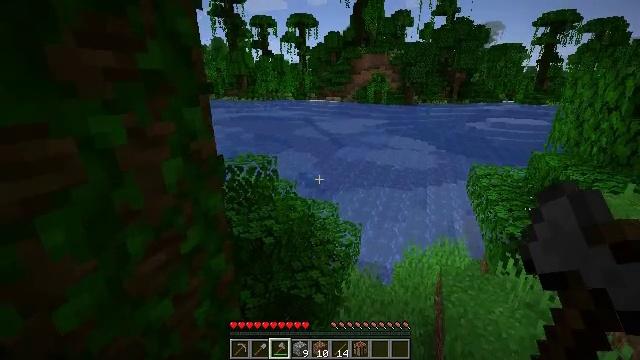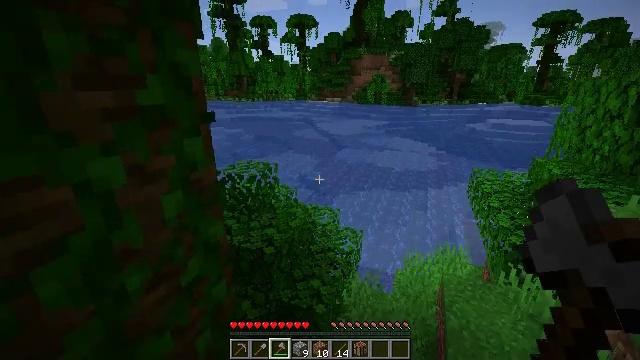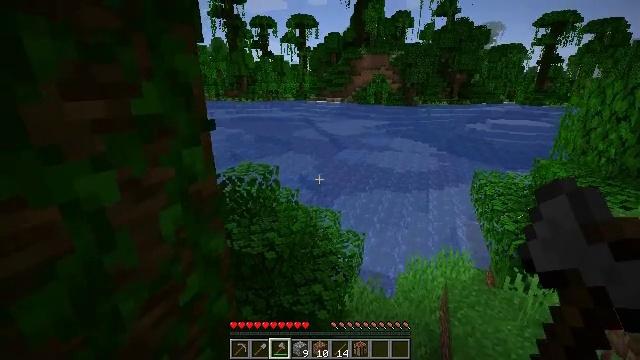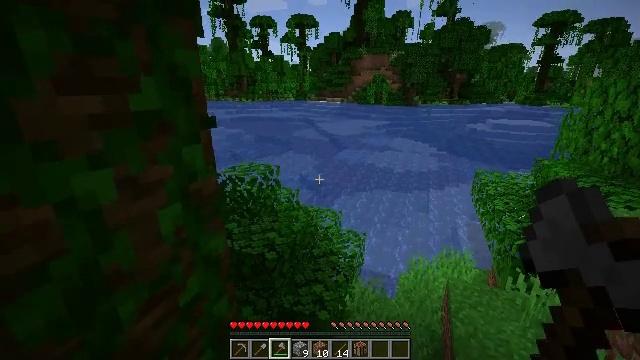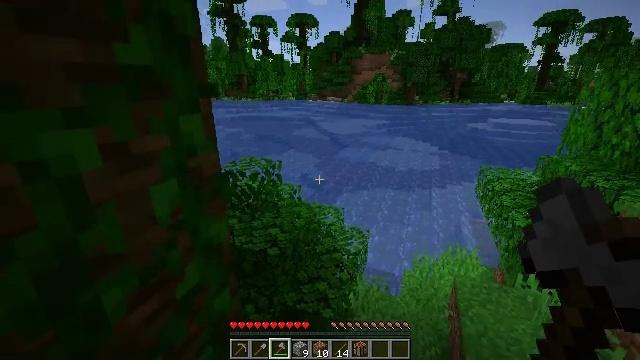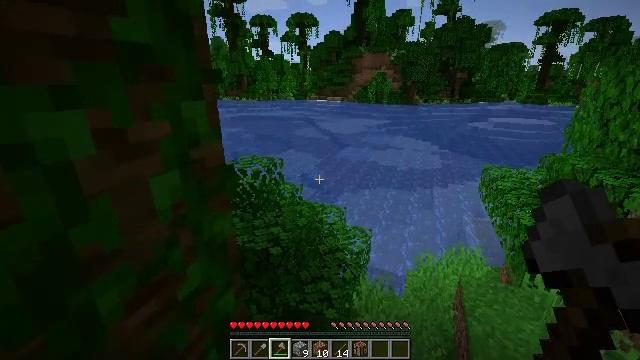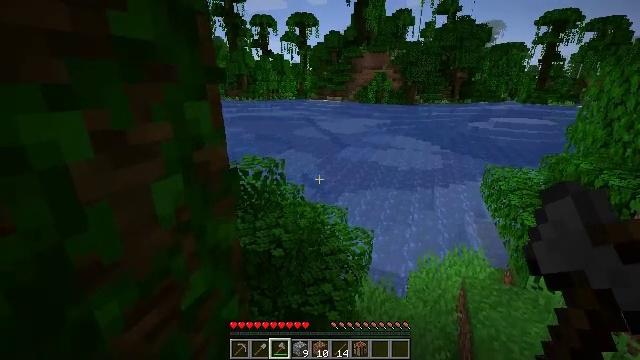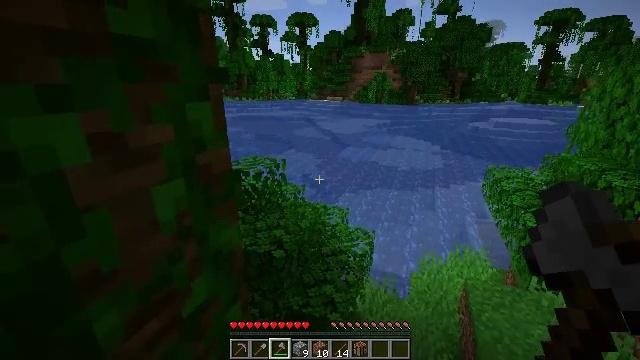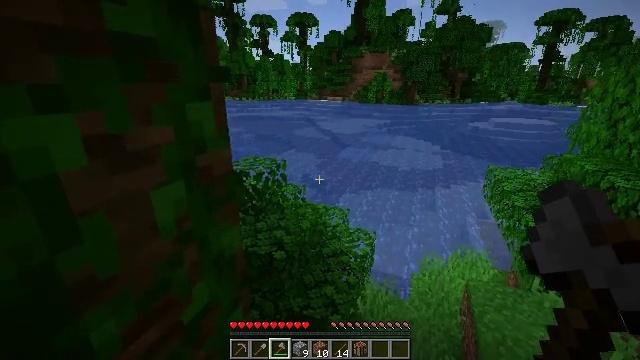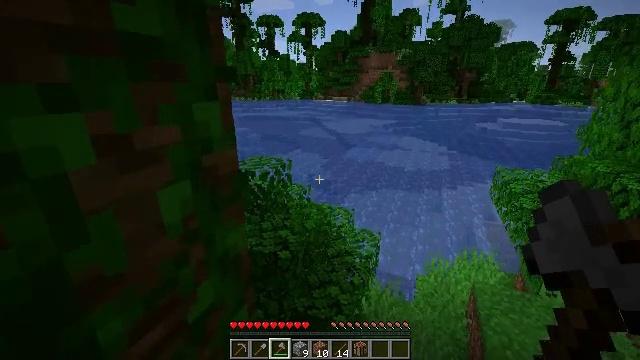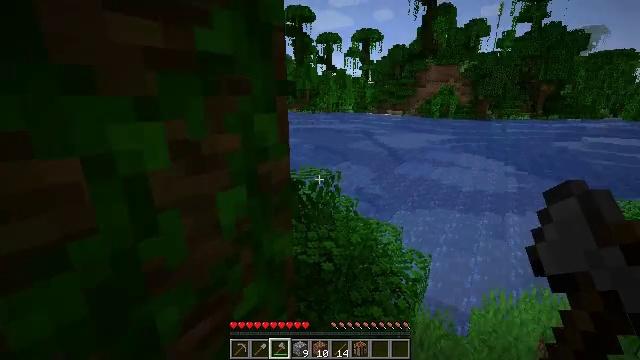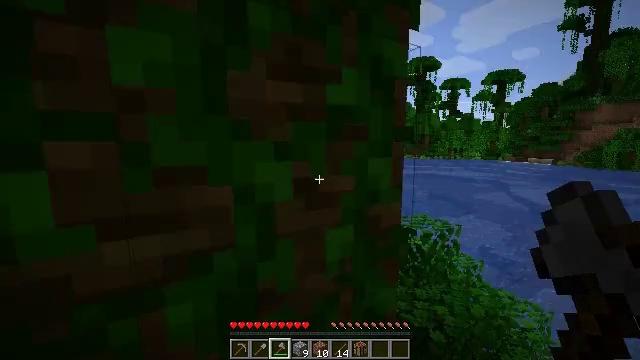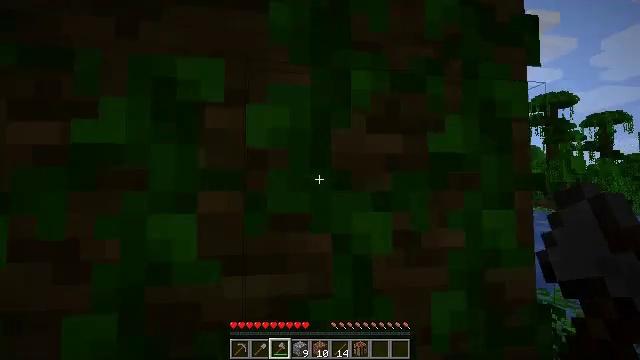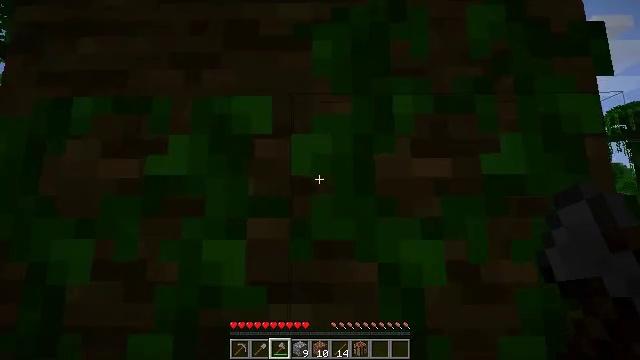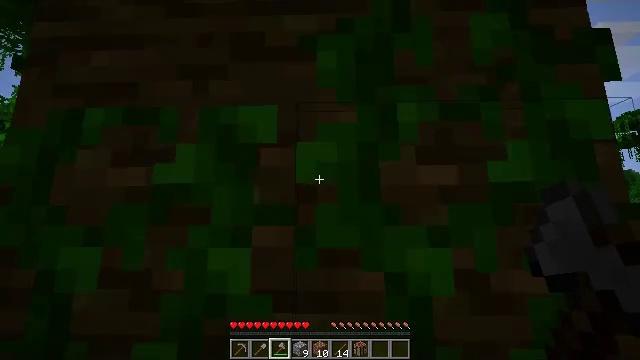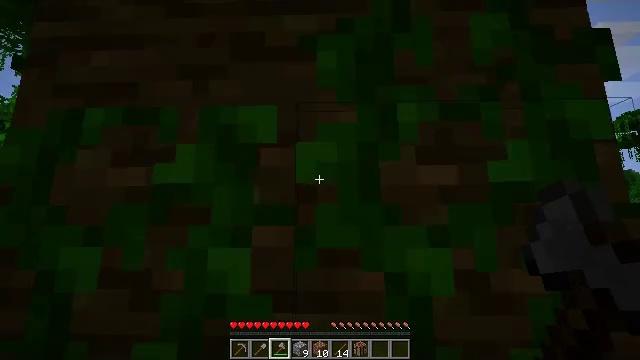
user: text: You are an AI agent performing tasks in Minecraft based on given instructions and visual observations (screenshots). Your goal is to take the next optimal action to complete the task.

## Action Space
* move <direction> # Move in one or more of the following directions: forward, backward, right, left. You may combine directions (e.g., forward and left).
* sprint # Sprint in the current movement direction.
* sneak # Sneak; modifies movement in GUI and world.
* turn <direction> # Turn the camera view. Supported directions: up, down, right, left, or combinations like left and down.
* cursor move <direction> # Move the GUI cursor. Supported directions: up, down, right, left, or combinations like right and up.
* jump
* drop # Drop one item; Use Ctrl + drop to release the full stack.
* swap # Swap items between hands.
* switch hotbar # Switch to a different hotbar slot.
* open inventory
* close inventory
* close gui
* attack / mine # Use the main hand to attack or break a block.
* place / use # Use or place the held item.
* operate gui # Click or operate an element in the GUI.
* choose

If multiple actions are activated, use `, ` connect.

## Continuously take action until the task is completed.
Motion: motion action
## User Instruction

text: Harvest vines off the surface.
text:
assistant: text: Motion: move forward and move left, jump
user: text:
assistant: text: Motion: move forward and move left
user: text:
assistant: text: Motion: move left
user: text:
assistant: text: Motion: no_op
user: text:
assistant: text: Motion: no_op
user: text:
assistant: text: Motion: no_op
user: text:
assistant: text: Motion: no_op
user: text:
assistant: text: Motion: no_op
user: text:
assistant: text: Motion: turn left
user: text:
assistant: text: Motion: turn left and up
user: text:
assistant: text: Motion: turn left and up
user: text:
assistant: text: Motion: turn left and up
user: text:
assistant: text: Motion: turn left and up
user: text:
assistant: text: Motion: turn left and up
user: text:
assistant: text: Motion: no_op
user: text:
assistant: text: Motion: no_op
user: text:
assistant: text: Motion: no_op
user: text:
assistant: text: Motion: no_op
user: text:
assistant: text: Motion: turn right and up
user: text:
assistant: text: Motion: turn right and up
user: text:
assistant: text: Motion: move forward, turn up
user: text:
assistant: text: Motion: move forward, turn up
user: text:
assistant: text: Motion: move forward, turn right and up
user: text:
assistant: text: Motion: move forward, turn right and up
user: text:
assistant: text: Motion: move forward, turn up
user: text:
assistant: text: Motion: move forward
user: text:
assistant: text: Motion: move forward
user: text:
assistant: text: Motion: move forward
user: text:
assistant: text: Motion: move forward
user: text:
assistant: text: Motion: move forward